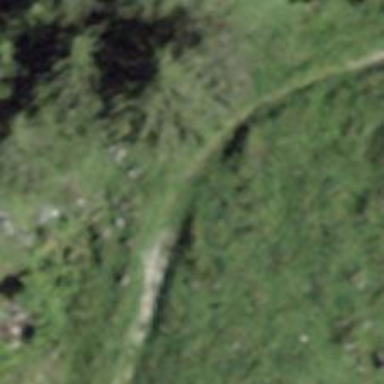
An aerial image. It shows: Track with very rough surface.